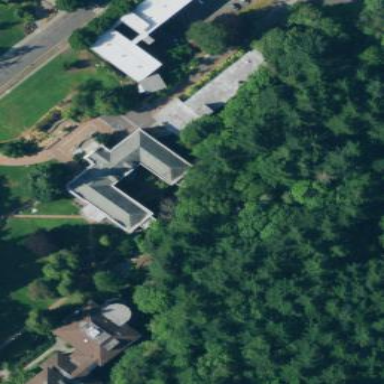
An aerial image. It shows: Dormitory building.